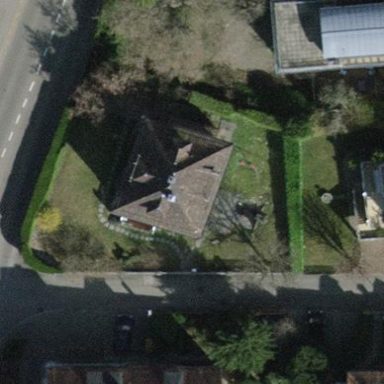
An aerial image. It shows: Photo of roof with pyramidal shape.